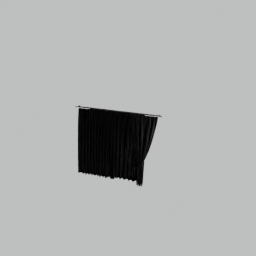
Label: architecture